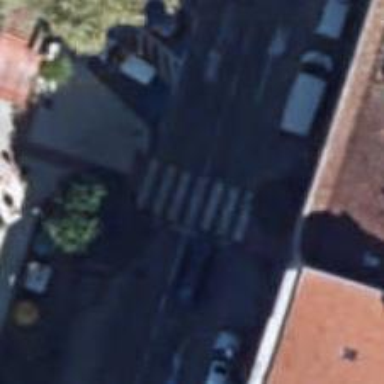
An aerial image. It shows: Marked crossing on the road.